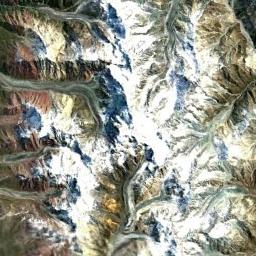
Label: snowberg